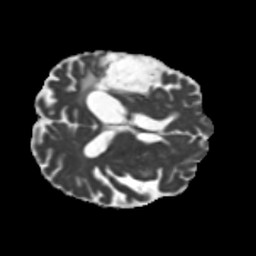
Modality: MD
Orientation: axial
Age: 55
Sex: male
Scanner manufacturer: siemens
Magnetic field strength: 3 T
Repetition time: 5.25 s
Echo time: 0.08 s